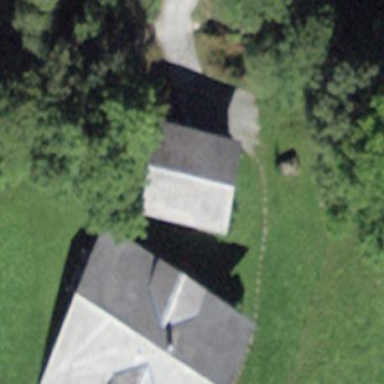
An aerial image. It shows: Garage building.